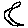
Label: moon